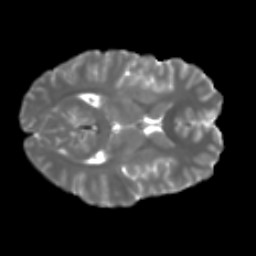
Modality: T2w
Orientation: axial
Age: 22
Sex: male
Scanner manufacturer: ge
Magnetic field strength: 3 T
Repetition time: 7.8 s
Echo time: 0.0606 s